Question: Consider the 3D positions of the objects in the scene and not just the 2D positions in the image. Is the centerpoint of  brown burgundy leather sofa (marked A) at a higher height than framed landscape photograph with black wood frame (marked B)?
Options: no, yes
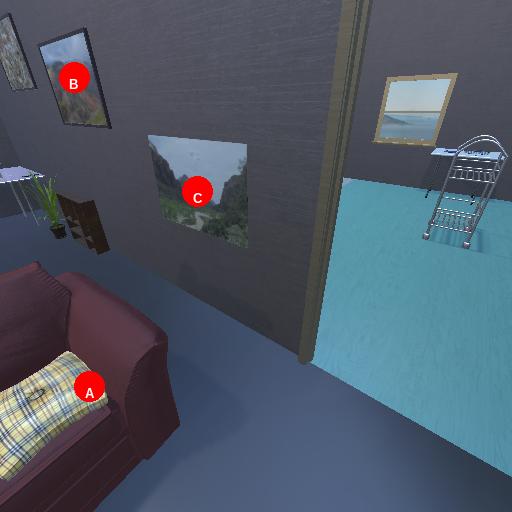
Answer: no